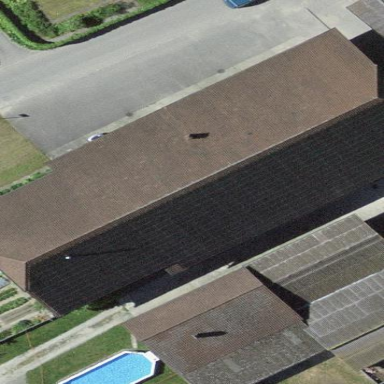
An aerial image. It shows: Farm building.